Question: I have an array like below ..
'''
[{"InstituteID":"1","InstituteName":"Demo Institute"},{"InstituteID":"16","InstituteName":"Sheridan College"},{"InstituteID":"17","InstituteName":"iCent Prosp"},{"InstituteID":"18","InstituteName":"Seneca College"}]
'''
I want to convert this array to associative and i want to set the institution name to AutoCompleteTextView.
here is my code
'''
@Override
protected void onPostExecute(String res) {
try {
JSONObject responseObject = new JSONObject(res);
String status=responseObject.getString("Status");
JSONArray detailsArray = responseObject.getJSONArray("InstituteList");
String[] newarray = new Gson().fromJson(String.valueOf(detailsArray),String[].class);
Log.i("Institute register assc" , String.valueOf(newarray));
if(status.equals("true")) {
autoTextView = (AutoCompleteTextView) findViewById(R.id.instname_field);
ArrayAdapter<String> arrayAdapter = new ArrayAdapter<String>(this,
android.R.layout.simple_list_item_1, ProgLanguages);
autoTextView.setThreshold(1);
autoTextView.setAdapter(arrayAdapter);
Toast.makeText(getApplicationContext(), "Response successful",
Toast.LENGTH_LONG).show();
}
} catch (JSONException e) {
e.printStackTrace();
}
}
'''
HERE IS MY CODE OF AUTOCOMPLETE VIEW IN XML File..
'''
<LinearLayout
android:layout_width="match_parent"
android:layout_height="40dp"
android:id="@+id/autoCompt"
android:orientation="vertical">
<AutoCompleteTextView
android:id="@+id/instname_field"
android:layout_width="match_parent"
android:hint="Type Institution Name"
android:paddingLeft="10dp"
android:textColor="#fff"
android:background="#b8d1e5"
android:layout_height="40dp"
android:textSize="20dp"
android:ems="10"/>
</LinearLayout>
'''
Thanks...
Added log

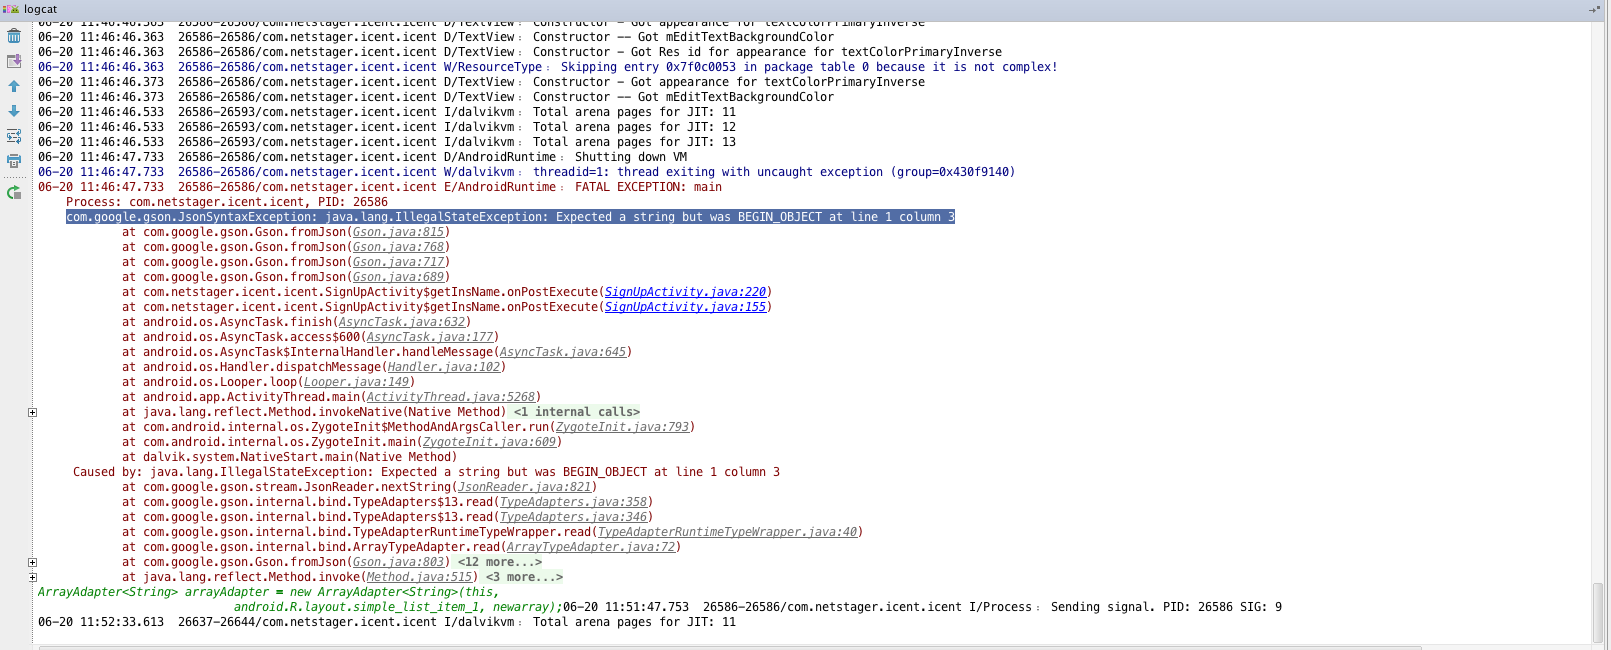
Answer: Try this, Here i changes the method you used for getting the institution name array. This may work for you.
'''
JSONObject responseObject = new JSONObject(res);
String status=responseObject.getString("Status");
ArrayList<String> listInstituteNames = new ArrayList<TextView>();
JSONArray detailsArray = responseObject.getJSONArray("InstituteList");
for (int i = 0; i <detailsArray.length() ; i++) {
JSONObject obj = detailsArray.getJSONObject(i)
listInstituteNames.add(obj.getString("InstituteName"))
}
autoTextView = (AutoCompleteTextView) findViewById(R.id.instname_field);
ArrayAdapter<String> arrayAdapter = new ArrayAdapter<String>(this,
android.R.layout.simple_list_item_1, listInstituteNames);
autoTextView.setThreshold(1);
autoTextView.setAdapter(arrayAdapter);
Toast.makeText(getApplicationContext(), "Response successful",Toast.LENGTH_LONG).show();
'''